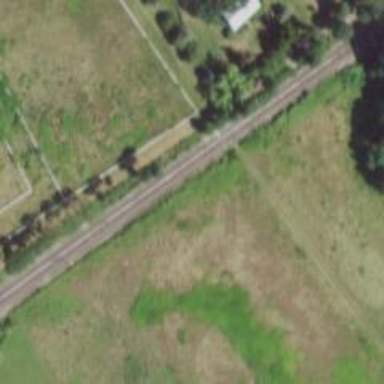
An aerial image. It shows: Railway level crossing.